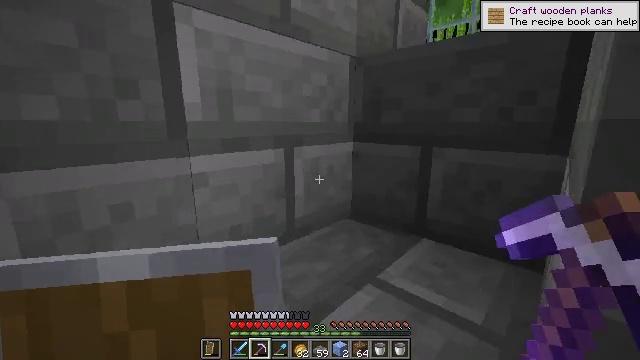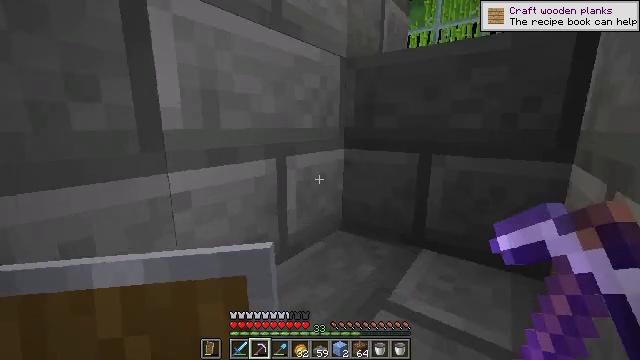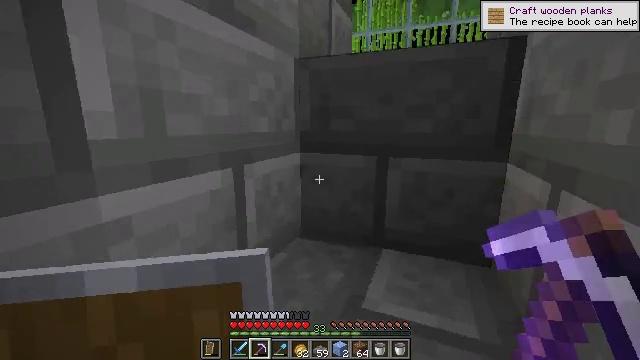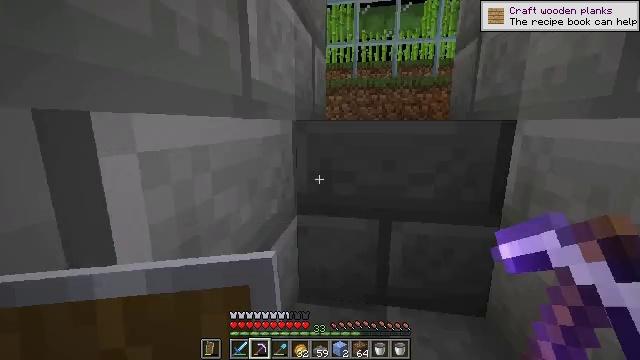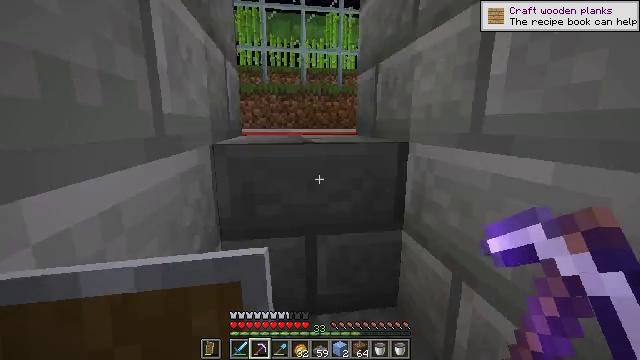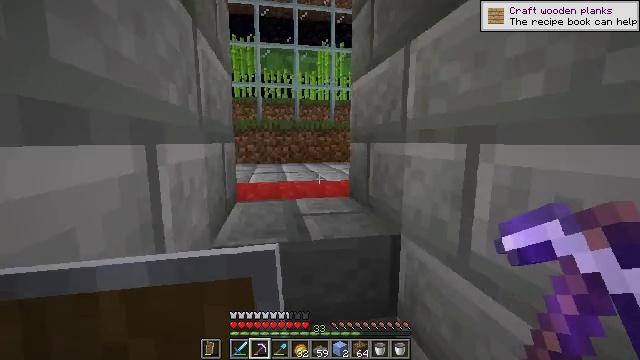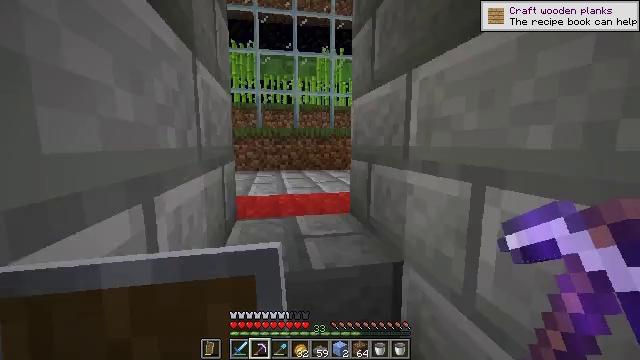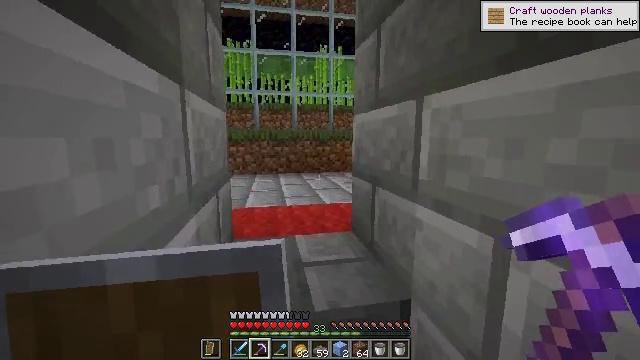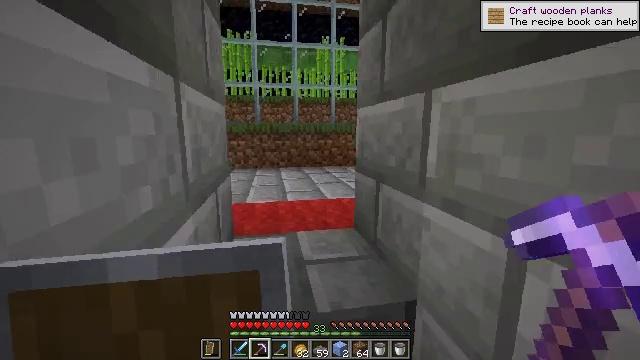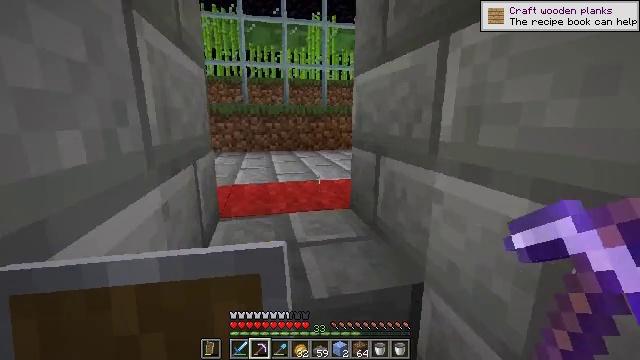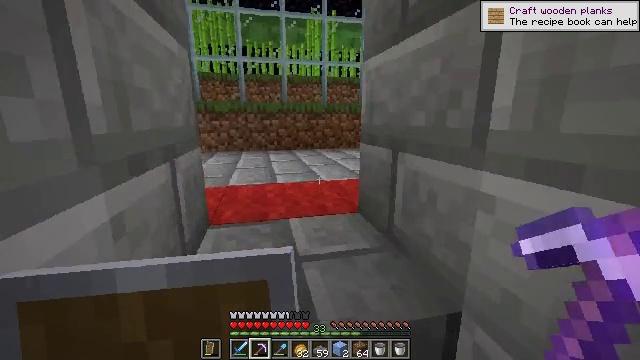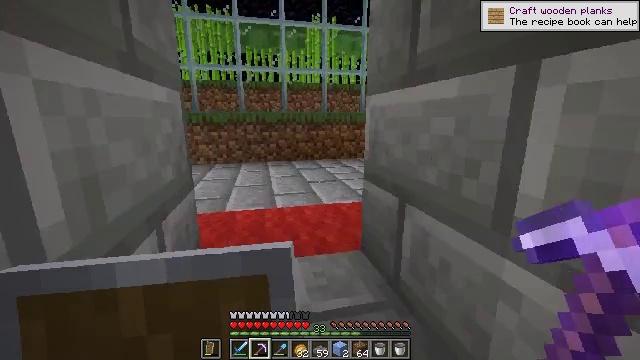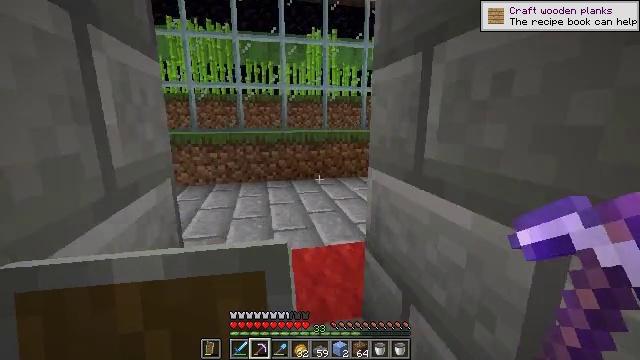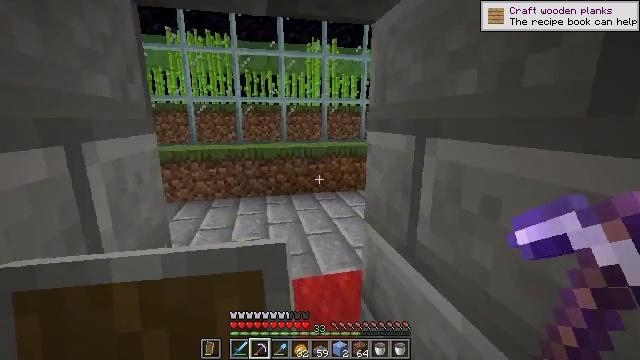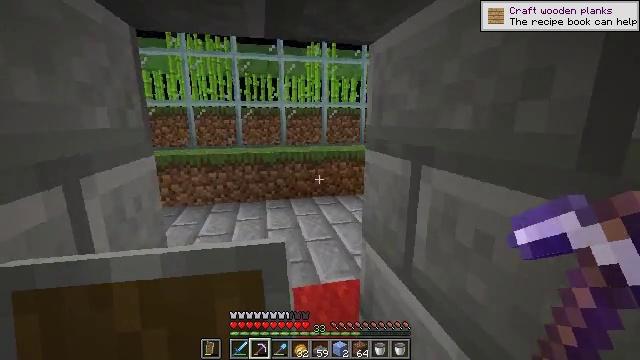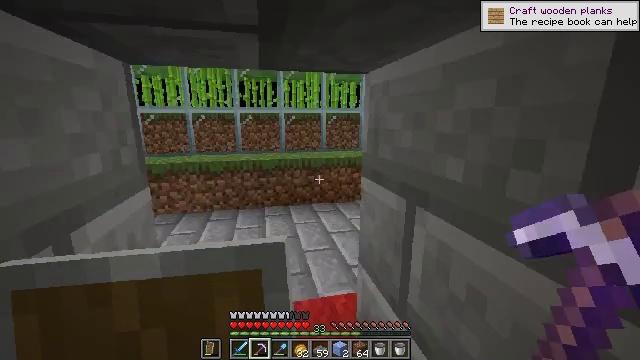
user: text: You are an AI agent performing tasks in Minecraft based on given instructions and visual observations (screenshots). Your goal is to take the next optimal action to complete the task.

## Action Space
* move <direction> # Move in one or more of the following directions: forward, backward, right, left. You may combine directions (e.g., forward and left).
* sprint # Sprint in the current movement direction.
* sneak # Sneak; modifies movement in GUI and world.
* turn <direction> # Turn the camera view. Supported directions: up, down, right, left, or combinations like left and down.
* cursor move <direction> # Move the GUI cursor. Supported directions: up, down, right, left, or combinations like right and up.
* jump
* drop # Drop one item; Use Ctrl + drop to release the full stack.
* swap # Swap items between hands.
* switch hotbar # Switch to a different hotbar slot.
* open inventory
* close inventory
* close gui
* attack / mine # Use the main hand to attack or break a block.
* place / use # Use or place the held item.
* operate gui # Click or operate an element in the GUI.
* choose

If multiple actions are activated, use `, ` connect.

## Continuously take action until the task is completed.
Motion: motion action
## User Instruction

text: Combine ice blocks in the crafting table to get packed ice.
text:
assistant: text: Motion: move forward and move left, turn right
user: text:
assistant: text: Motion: move forward and move left, turn right
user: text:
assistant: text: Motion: move forward and move left, turn right, jump
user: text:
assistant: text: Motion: move forward and move left, turn right, jump
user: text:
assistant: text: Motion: move forward and move left, turn right and up, jump
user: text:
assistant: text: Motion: move forward, jump
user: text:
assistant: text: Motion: move forward, turn down
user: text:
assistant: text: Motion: move forward, turn down
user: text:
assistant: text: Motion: move forward, turn right and down
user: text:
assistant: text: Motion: move forward
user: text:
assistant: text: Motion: move forward, jump
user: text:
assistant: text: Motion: move forward, jump
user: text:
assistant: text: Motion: move forward, jump
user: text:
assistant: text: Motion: move forward, jump
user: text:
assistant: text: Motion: move forward
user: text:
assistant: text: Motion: move forward
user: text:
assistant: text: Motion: move forward, turn right
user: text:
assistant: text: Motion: move forward and move left, turn right
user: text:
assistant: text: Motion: move forward and move left, turn right
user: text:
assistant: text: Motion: move forward and move left, turn right
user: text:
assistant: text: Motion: move forward and move left, turn right
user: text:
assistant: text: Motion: move forward and move left, turn right
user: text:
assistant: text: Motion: move forward and move left, turn right
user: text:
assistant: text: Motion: move forward and move left, turn right
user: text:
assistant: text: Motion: move forward and move left, turn right
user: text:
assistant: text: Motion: move forward and move left, turn right
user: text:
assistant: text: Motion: move forward, turn right
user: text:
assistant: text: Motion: turn right
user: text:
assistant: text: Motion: move forward
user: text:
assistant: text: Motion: move forward